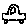
Label: car